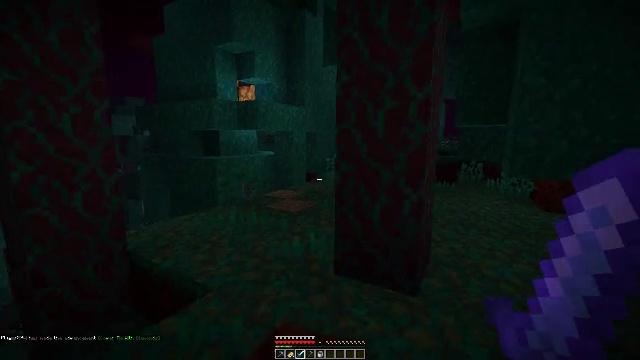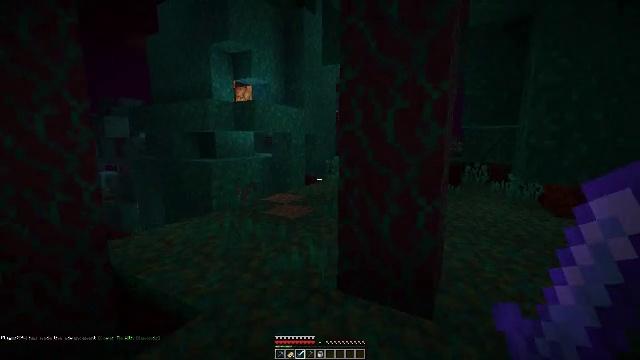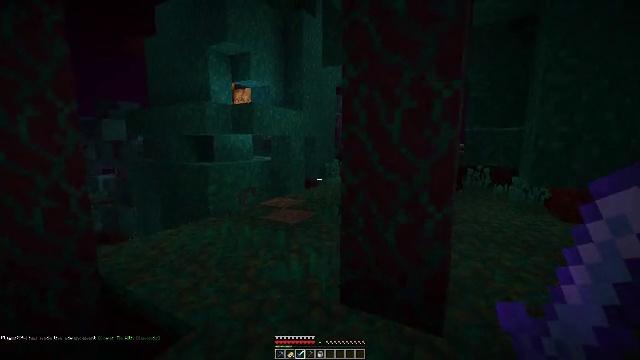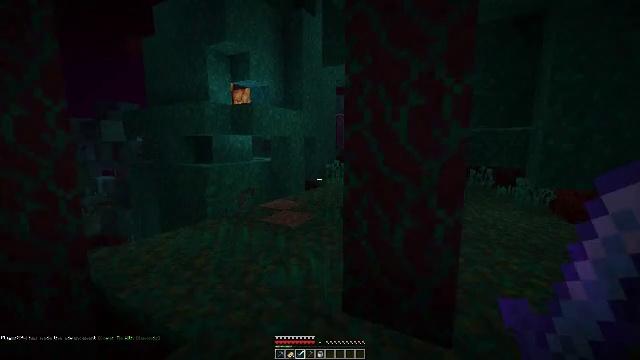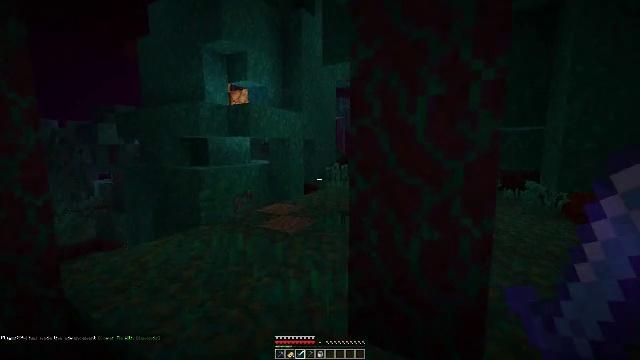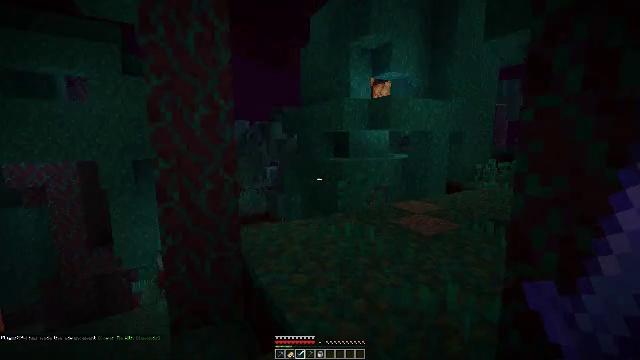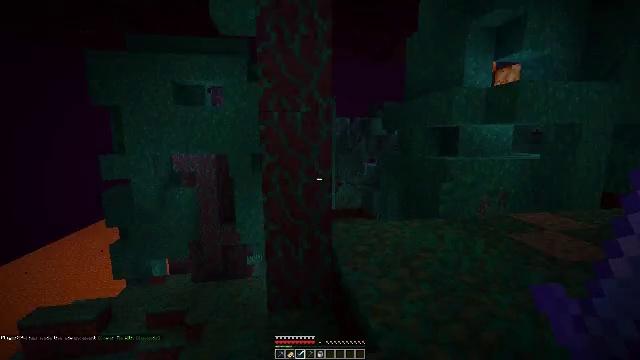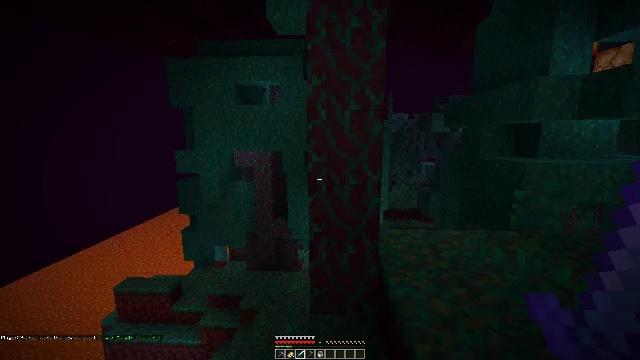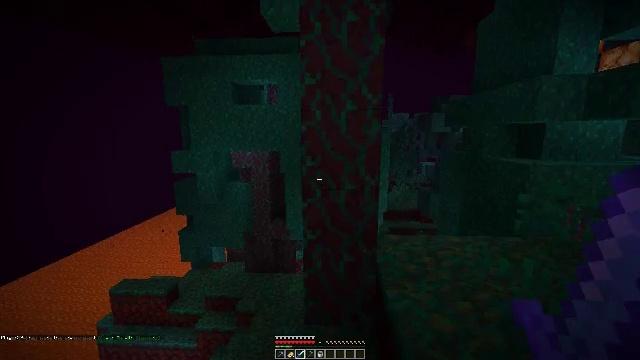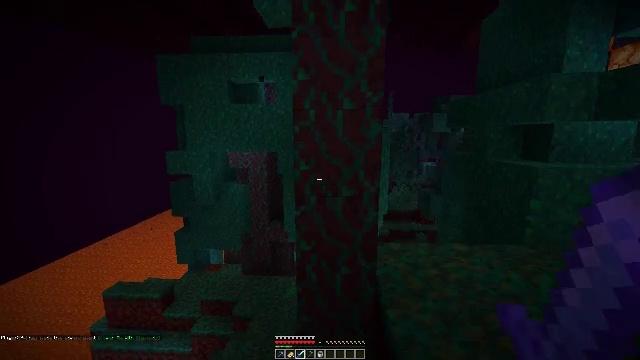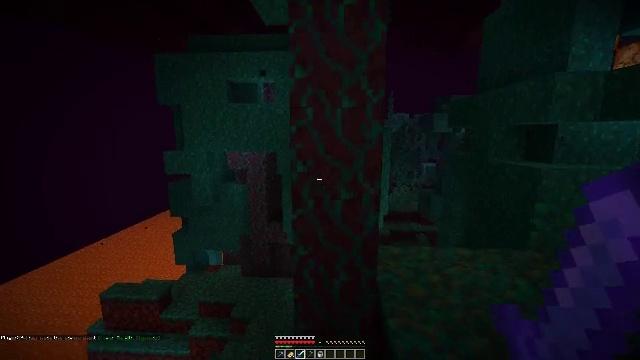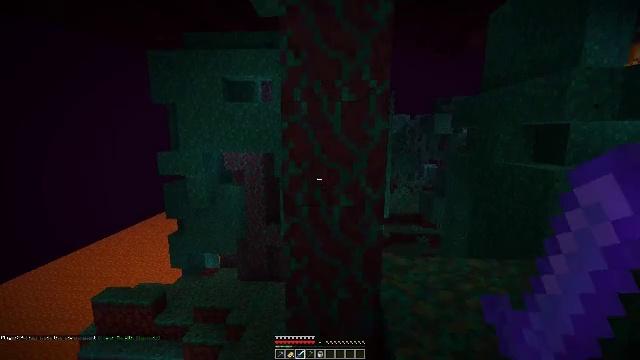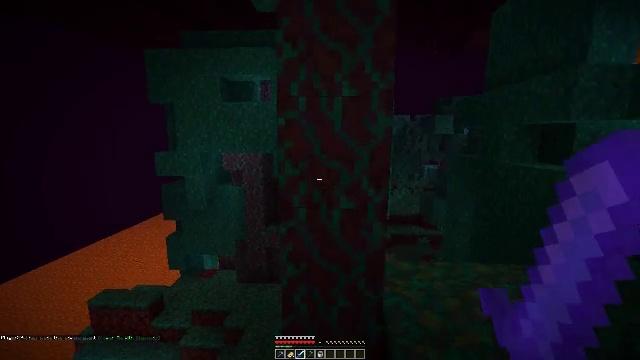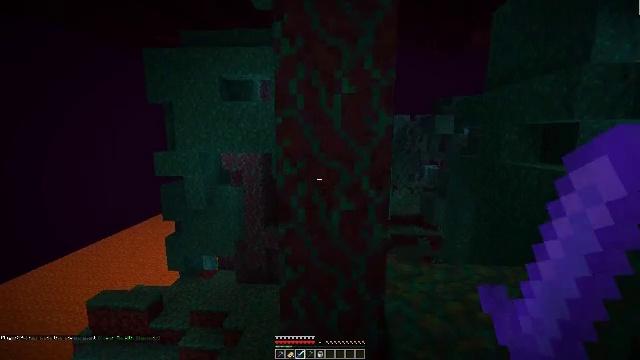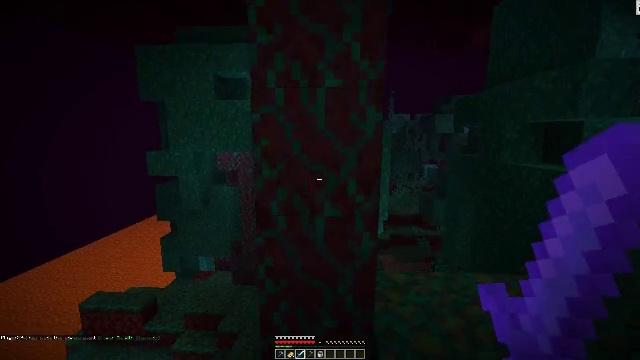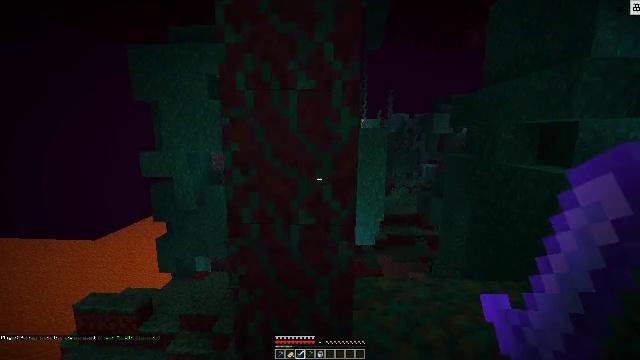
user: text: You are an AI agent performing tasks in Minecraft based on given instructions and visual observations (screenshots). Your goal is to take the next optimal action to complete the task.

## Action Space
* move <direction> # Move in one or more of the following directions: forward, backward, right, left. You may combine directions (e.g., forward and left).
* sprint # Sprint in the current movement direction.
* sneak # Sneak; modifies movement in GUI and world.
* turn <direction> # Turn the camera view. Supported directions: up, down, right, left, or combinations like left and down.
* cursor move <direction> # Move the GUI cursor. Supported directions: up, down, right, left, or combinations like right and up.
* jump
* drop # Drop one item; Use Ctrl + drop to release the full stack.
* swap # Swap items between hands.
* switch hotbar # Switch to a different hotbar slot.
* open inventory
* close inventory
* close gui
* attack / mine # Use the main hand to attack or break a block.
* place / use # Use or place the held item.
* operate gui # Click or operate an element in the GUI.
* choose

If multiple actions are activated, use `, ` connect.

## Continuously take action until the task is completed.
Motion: motion action
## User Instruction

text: Clear the area by mining warped roots.
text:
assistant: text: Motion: move forward
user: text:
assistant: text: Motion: move forward
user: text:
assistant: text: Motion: move forward
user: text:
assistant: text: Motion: move forward
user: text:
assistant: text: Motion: move forward, turn left and down
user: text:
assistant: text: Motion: move forward, turn left
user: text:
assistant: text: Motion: move forward, turn left
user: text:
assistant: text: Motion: move forward
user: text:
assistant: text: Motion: move forward
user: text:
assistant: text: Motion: move forward
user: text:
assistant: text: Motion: move forward
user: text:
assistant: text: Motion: move forward
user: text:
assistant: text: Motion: move forward and move right
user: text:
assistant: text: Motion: move right
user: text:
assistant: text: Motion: move right
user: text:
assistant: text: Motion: move right
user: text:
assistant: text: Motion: move right
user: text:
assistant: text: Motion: move right, turn left and down
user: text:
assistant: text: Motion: move right, turn left
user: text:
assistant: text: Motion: no_op
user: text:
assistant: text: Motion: no_op
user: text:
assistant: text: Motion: no_op
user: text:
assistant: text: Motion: no_op
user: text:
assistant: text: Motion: no_op
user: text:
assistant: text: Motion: no_op
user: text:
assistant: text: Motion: no_op
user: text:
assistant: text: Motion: no_op
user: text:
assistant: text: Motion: turn left and down
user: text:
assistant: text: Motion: turn left
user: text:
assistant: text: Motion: turn left